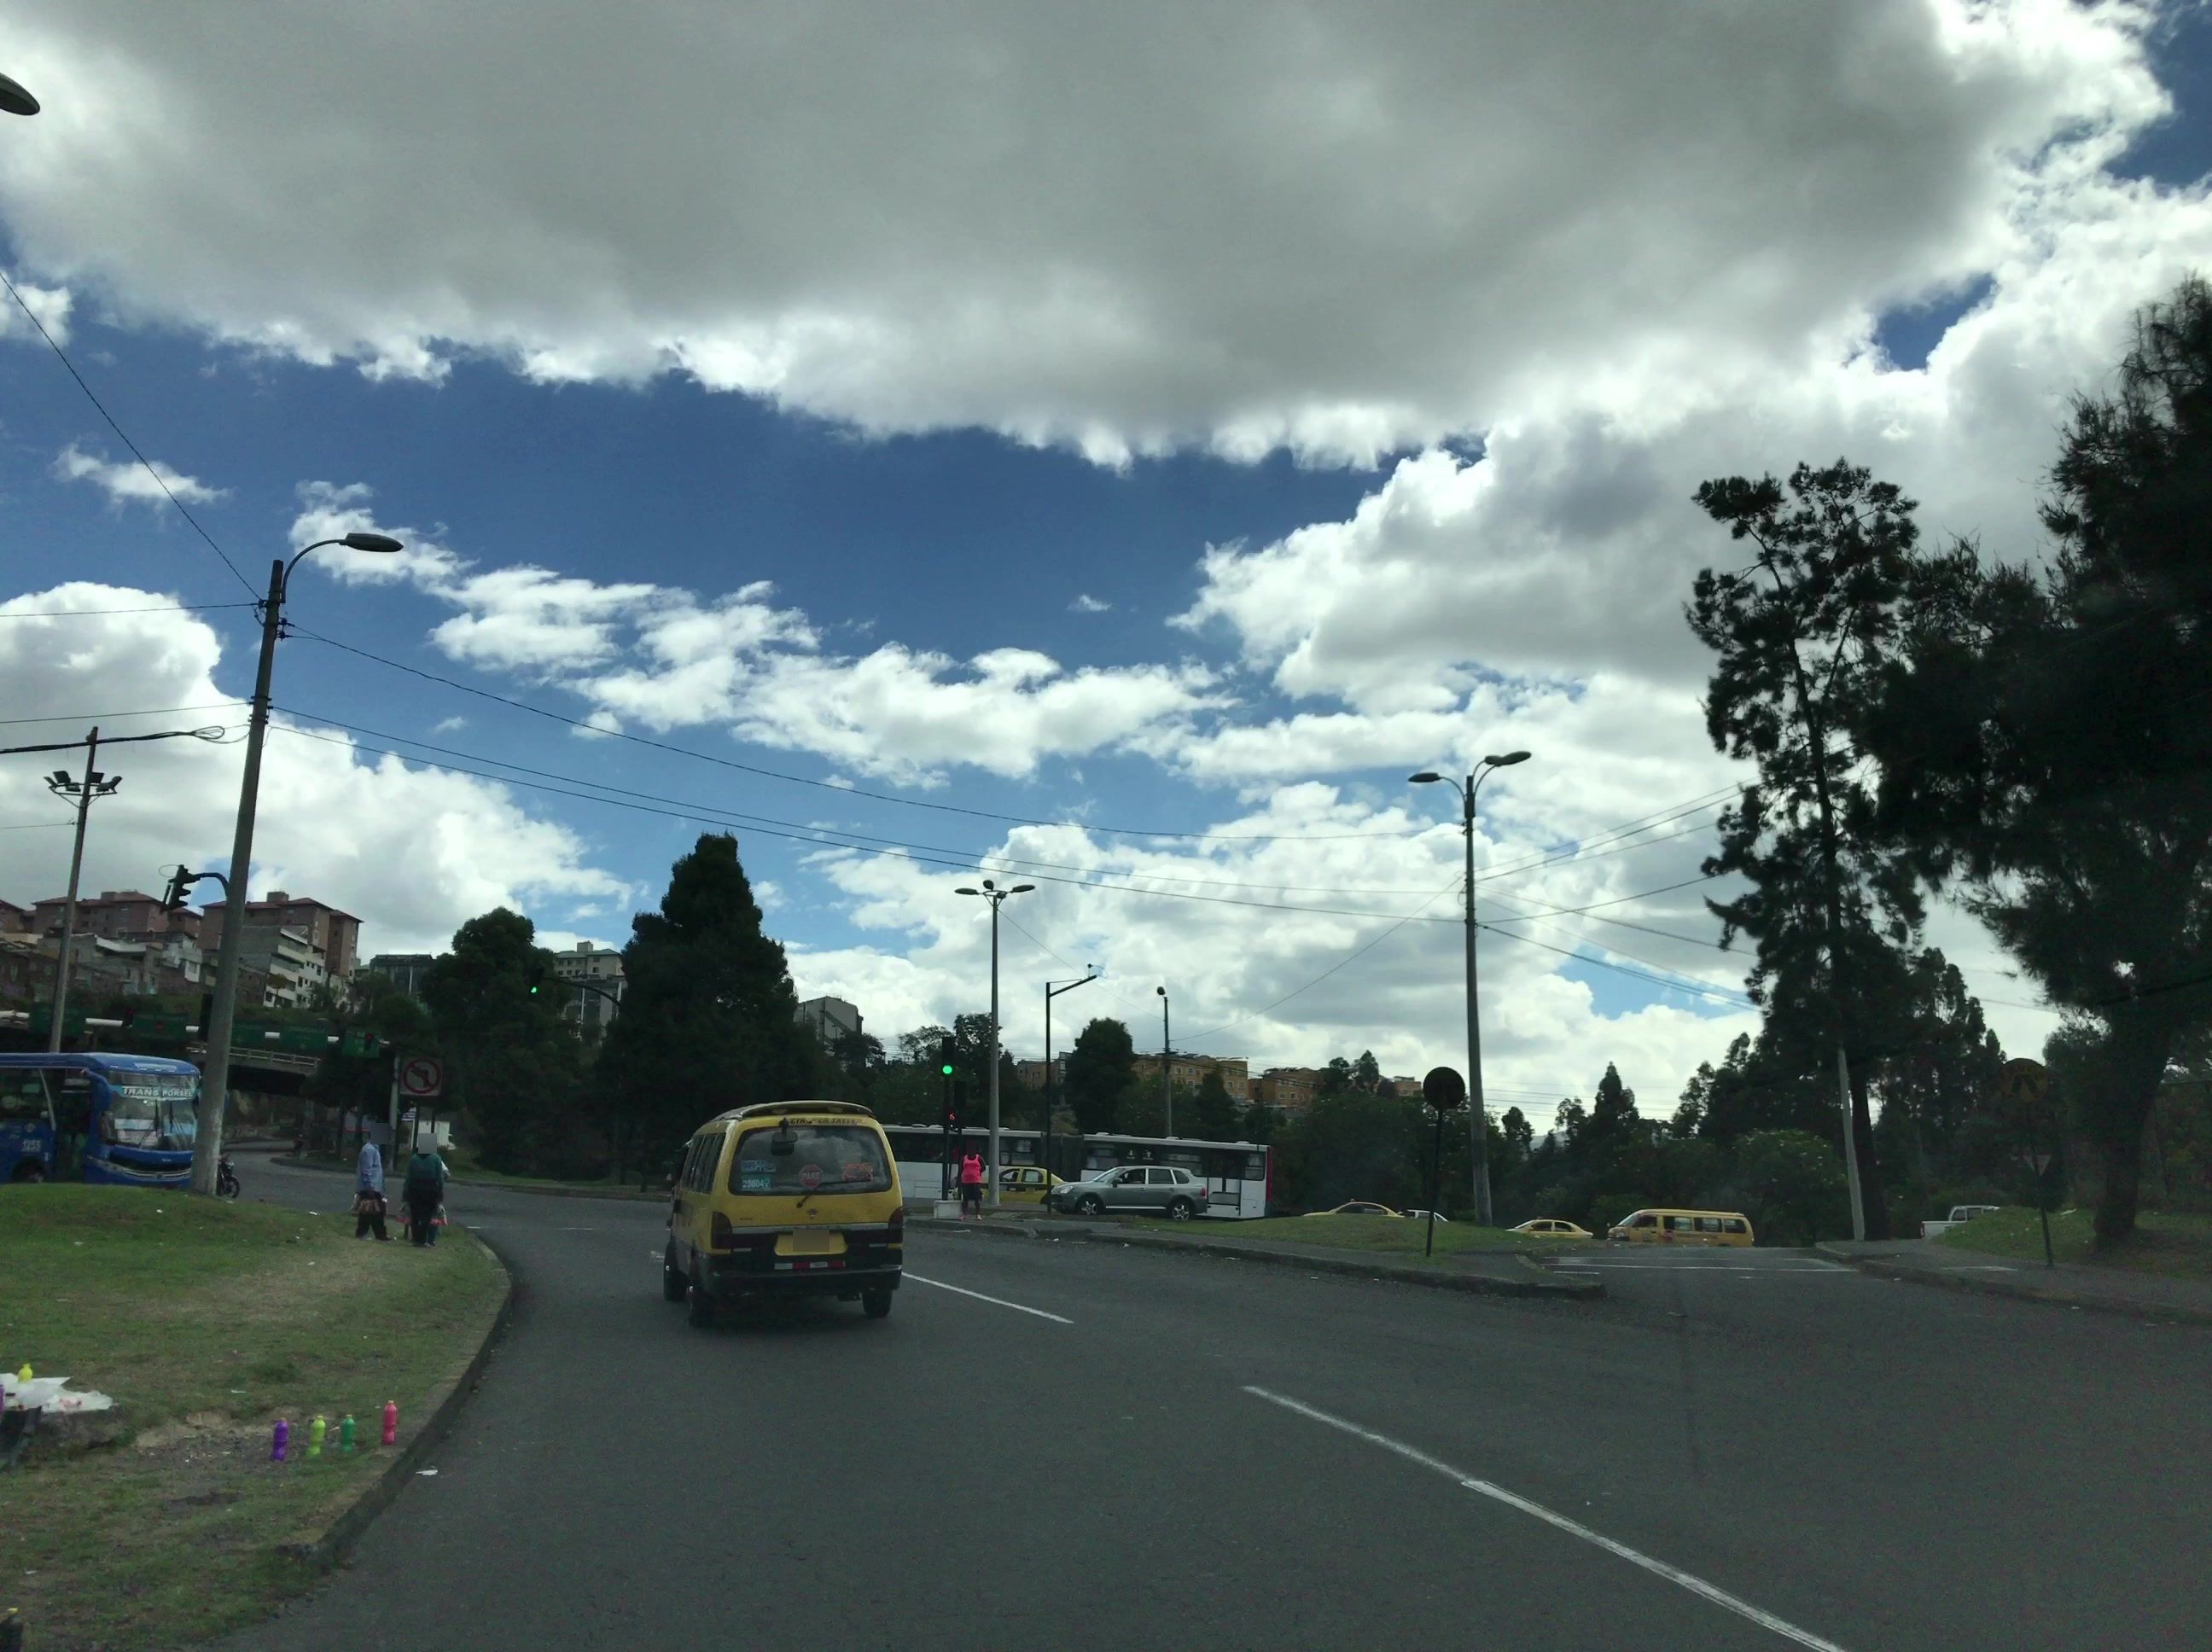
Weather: cloudy
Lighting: day
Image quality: good
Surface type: driving surface
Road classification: footway, residential, steps
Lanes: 2
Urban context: urban centre
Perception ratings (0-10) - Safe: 3.75, Lively: 7.18, Beautiful: 7.82, Boring: 2.74, Depressing: 8.13, Wealthy: 3.31